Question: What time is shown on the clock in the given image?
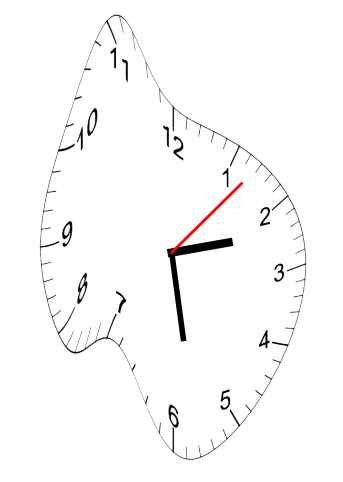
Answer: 02:28:07